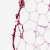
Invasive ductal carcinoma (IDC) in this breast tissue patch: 0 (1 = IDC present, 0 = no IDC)